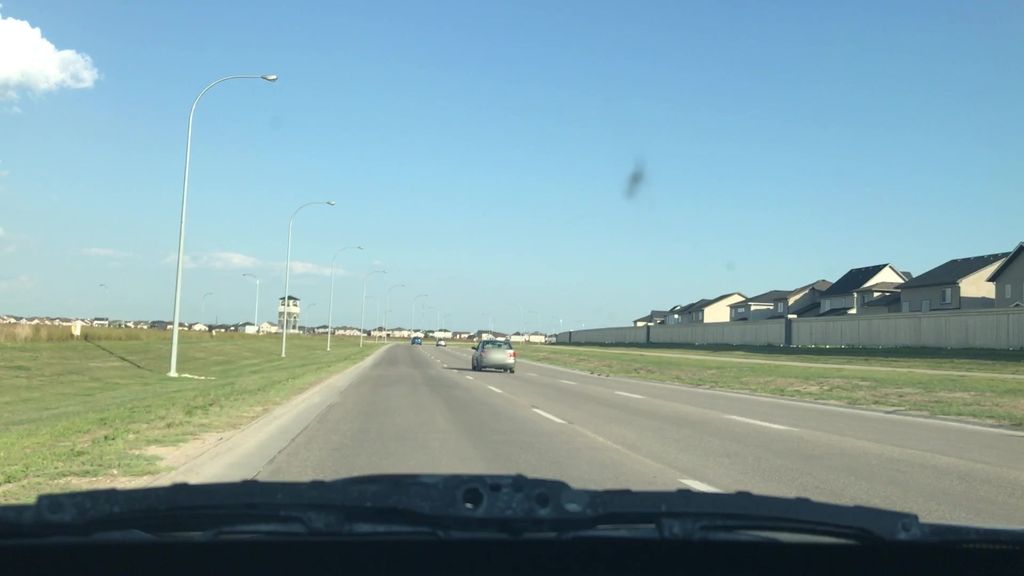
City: winnipeg